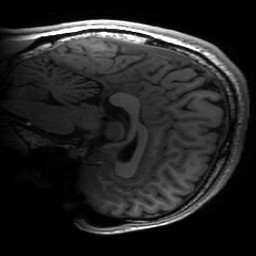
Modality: T1w
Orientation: sagittal
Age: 28
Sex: female
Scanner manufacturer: ge
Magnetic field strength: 3 T
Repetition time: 0.00724 s
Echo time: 0.0027 s